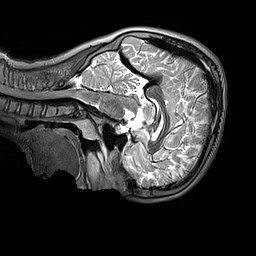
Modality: T2w
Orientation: sagittal
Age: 9
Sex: male
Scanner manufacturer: siemens
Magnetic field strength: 3 T
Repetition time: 3.2 s
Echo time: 0.408 s